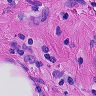
Metastatic tissue present: yes